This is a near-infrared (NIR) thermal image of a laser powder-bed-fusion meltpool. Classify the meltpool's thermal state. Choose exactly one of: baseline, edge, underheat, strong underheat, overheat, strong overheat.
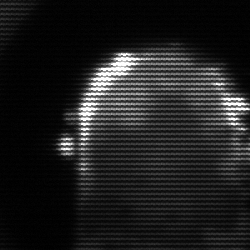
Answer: baseline